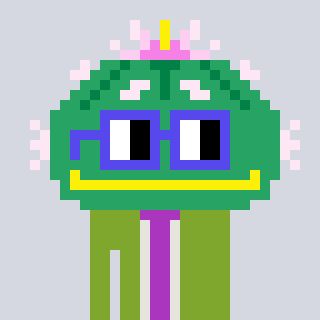
a pixel art character with square blue glasses, a peyote-shaped head and a slimegreen-colored body on a cool background